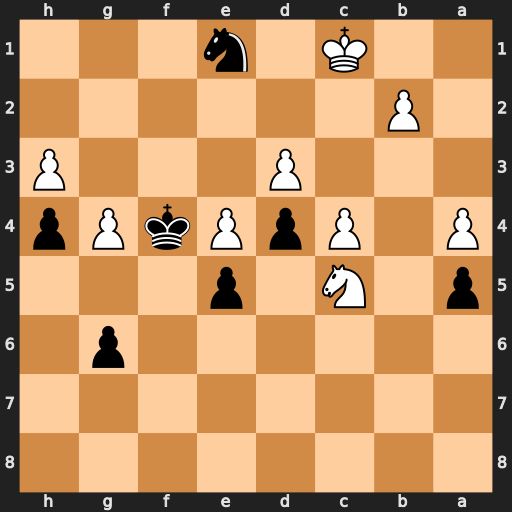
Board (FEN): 8/8/6p1/p1N1p3/P1PpPkPp/3P3P/1P6/2K1n3
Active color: b
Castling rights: -
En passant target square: -
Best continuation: Kg3 b4 Kxh3